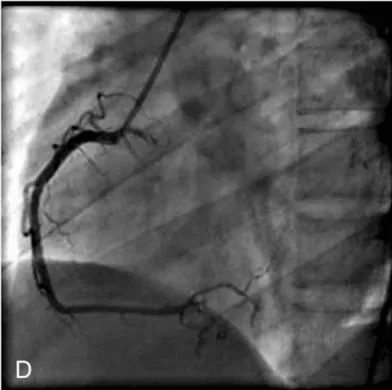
Coronary angiography images before thrombus aspirations. D, The right coronary artery was normal. LCX = left circumflex artery, LM = left main artery.
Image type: radiology (x_ray)